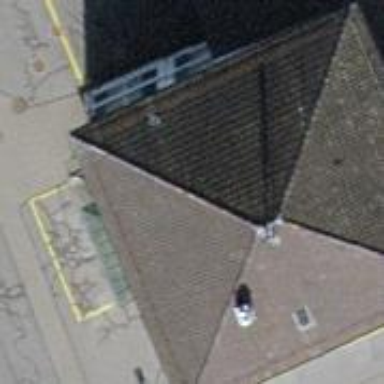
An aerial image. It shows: Primary school building.